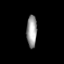
Tissue: prostate
Cell type: Myeloid cells
Senescence score: 0.7533
Nuclear area (px): 320
Mean DAPI intensity: 157.625